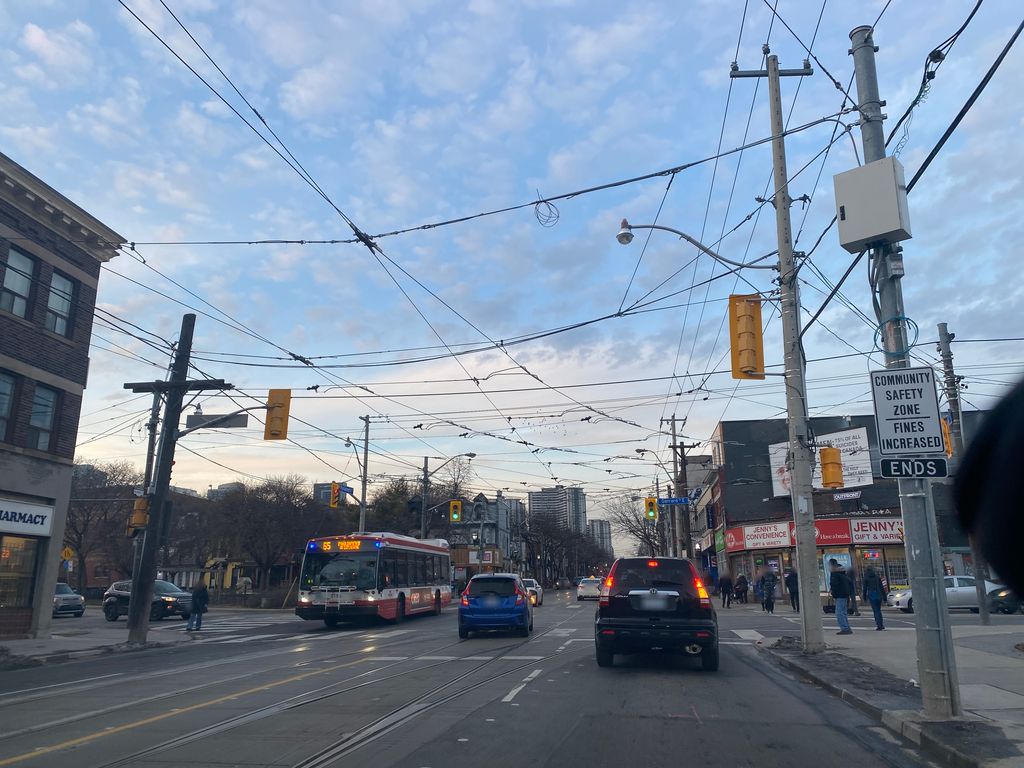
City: toronto